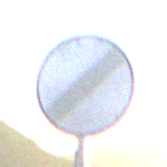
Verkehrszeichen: EndeSaemtlicherBegrenzungen
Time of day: SunriseSunset
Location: Outdoor (Nature)
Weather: Clear
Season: NotSpecified
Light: Natural